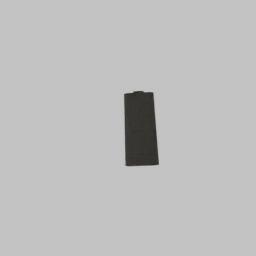
Label: electronics